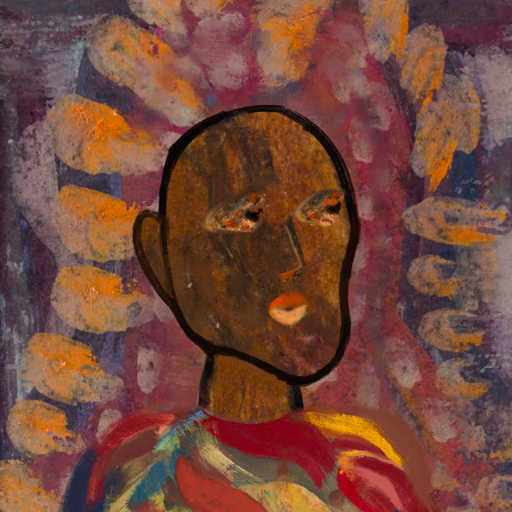
Background: Doll, Head And Neck Side: Mosgoul, Face Side: Gypsy_Queen, Bust: Mother_And_Son_Son, Hair Side: Blank, Head Accessory: Blank, Second Necklace: Blank, Necklace: Blank, Baby: Blank